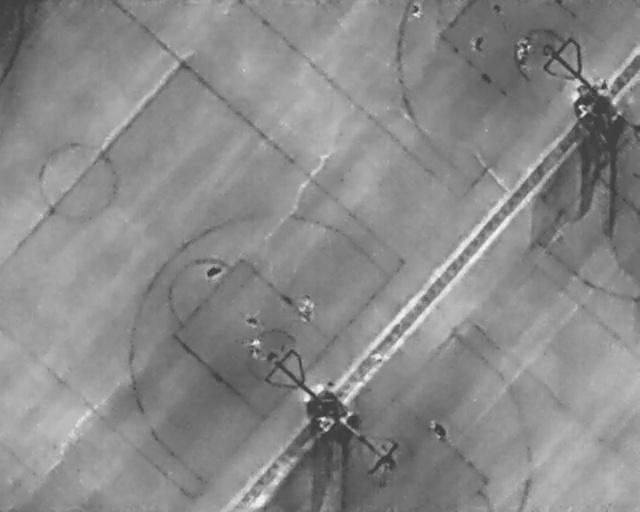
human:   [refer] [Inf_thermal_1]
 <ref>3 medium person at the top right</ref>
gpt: <box>[[73, 7, 76, 9, 15], [80, 8, 83, 11, 19], [93, 15, 95, 17, 2]]</box>

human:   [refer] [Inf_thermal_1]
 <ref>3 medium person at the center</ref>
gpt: <box>[[32, 51, 34, 55, 151], [38, 67, 41, 69, 3], [38, 61, 40, 63, 11]]</box>